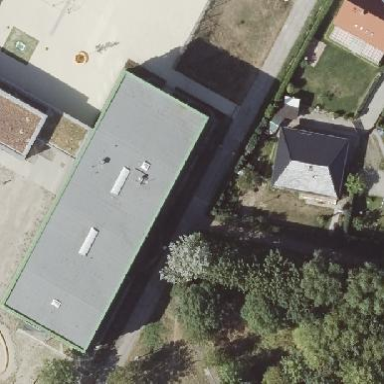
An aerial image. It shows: Flat-roofed school building.